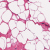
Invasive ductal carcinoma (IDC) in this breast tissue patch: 0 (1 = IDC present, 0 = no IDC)